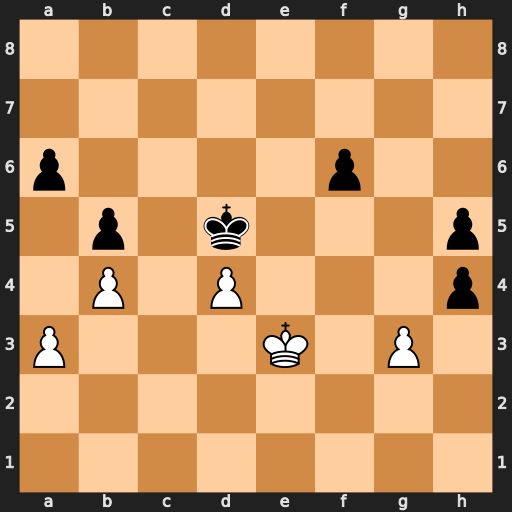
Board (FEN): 8/8/p4p2/1p1k3p/1P1P3p/P3K1P1/8/8
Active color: w
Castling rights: -
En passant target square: -
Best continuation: gxh4 f5 Kf4